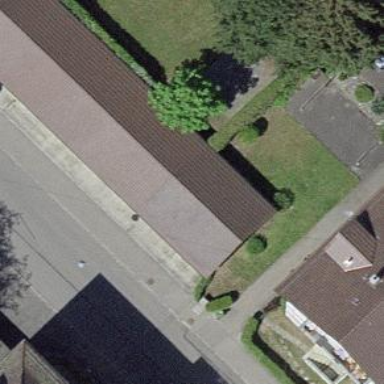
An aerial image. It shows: Group of garages.